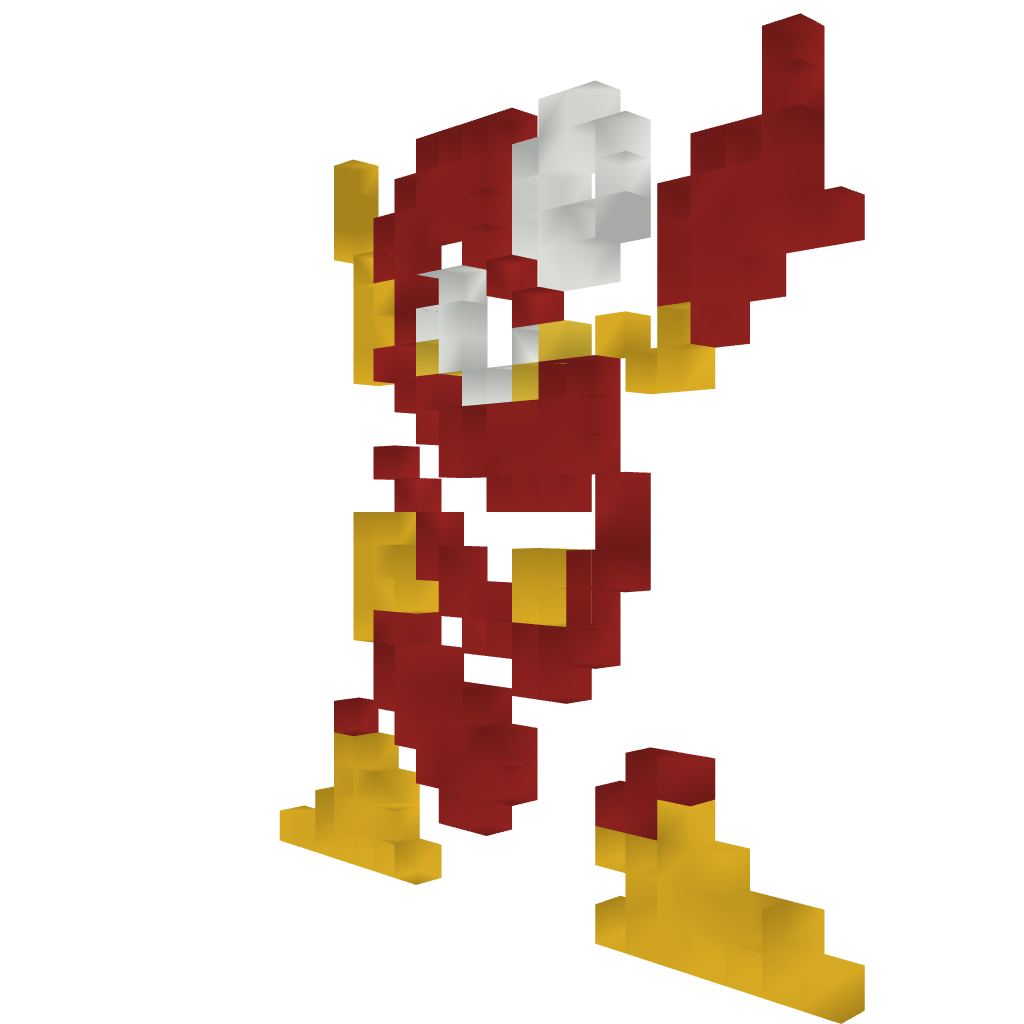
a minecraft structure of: Metalman (ErnieCIII)